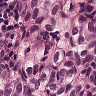
Metastatic tissue present: yes